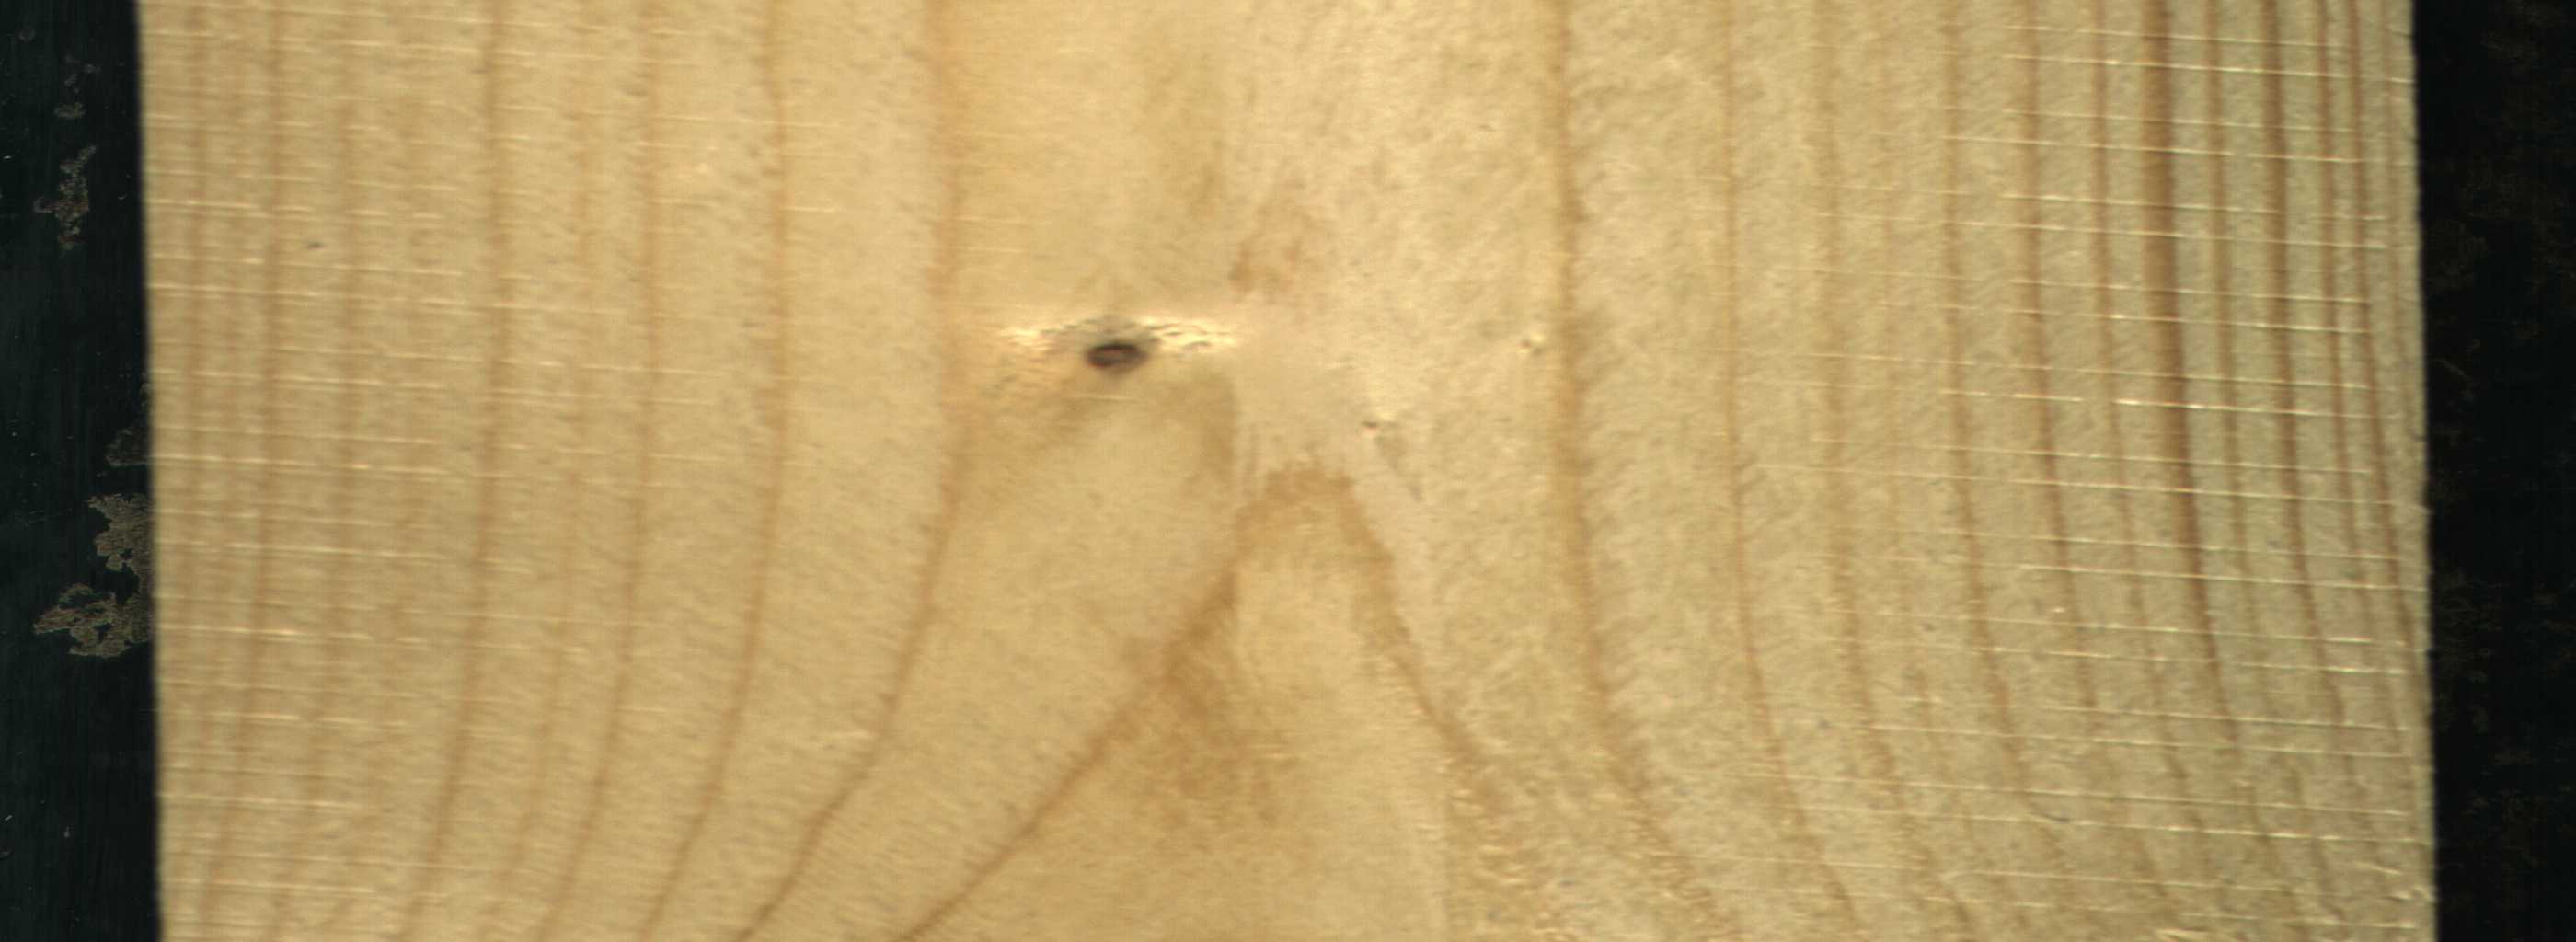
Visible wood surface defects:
Live_Knot